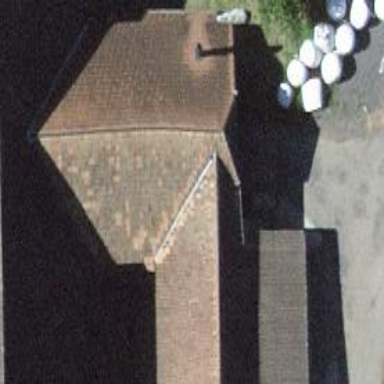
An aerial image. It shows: Garage.